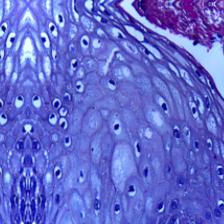
Diagnosis: OSCC